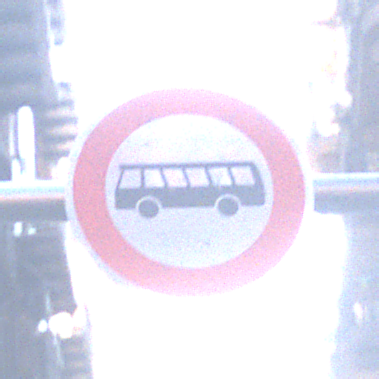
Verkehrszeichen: VerbotKraftomnibusse
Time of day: MorningAfternoon
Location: Outdoor (Urban)
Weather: PartlyCloudy
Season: NotSpecified
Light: Natural